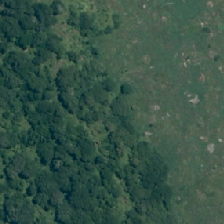
Land cover: indigenous_forest